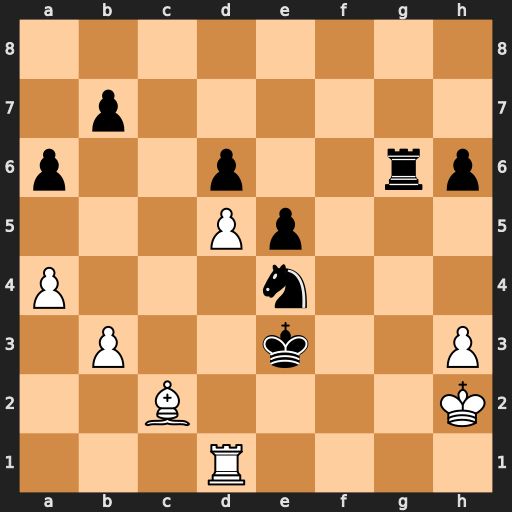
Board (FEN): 8/1p6/p2p2rp/3Pp3/P3n3/1P2k2P/2B4K/3R4
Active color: w
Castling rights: -
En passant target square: -
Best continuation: Re1+ Kd2 Bxe4